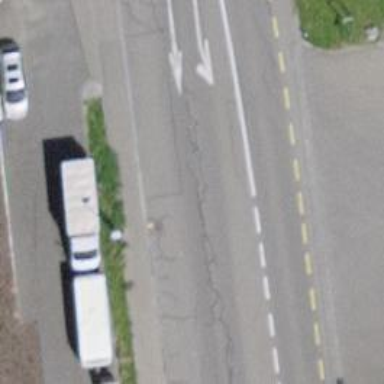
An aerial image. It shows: Primary highway with asphalt surface. There is separate sidewalk and lane for cycling on the left.